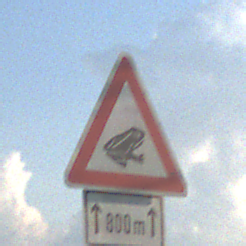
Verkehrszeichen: AmphibienwanderungLinks
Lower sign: LaengeEinerStrecke1
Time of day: MorningAfternoon
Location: Outdoor (Nature)
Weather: PartlyCloudy
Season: NotSpecified
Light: Natural